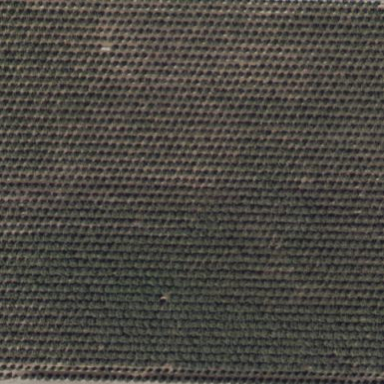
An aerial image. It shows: Crop field within farm area.